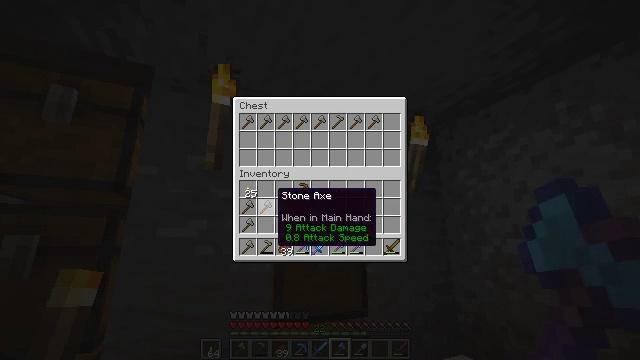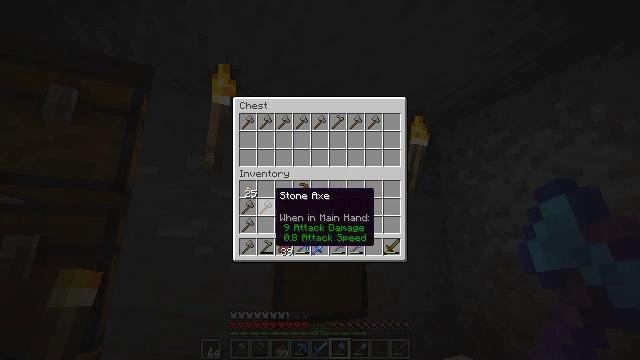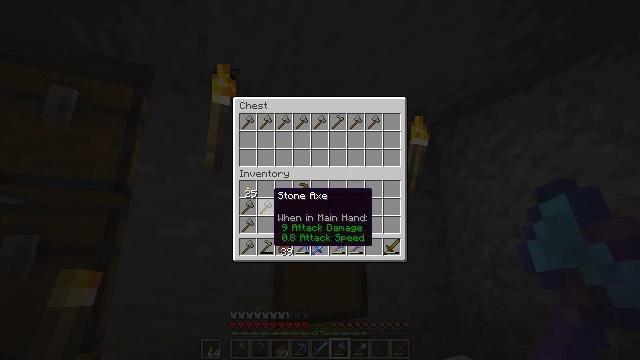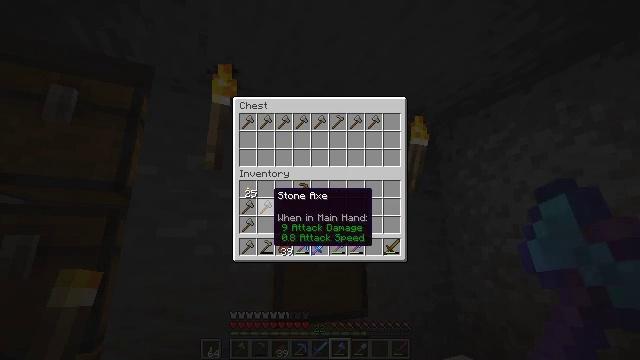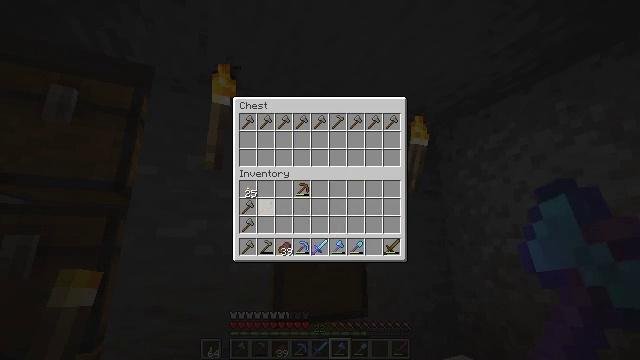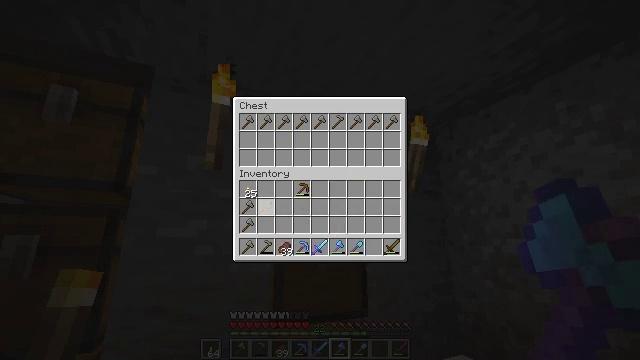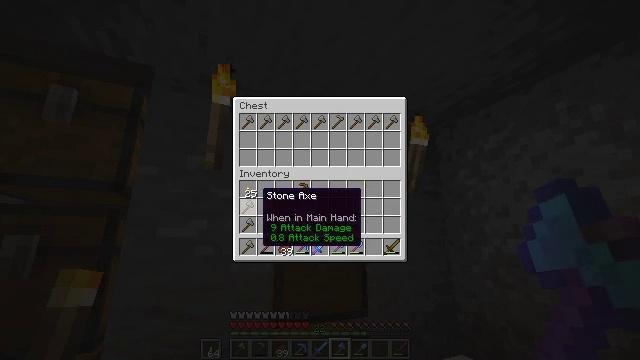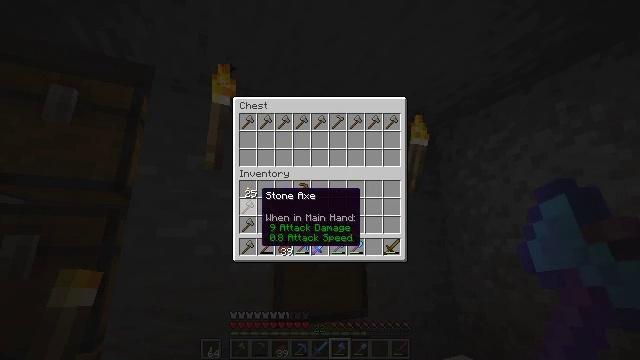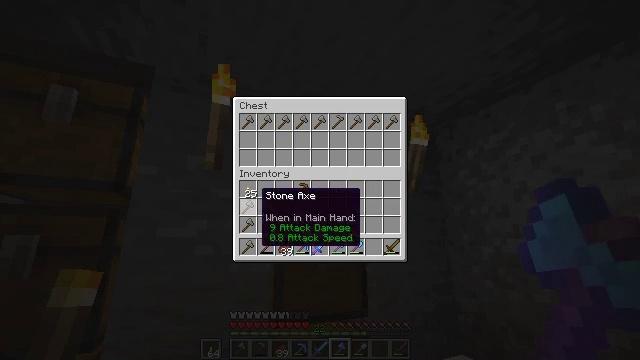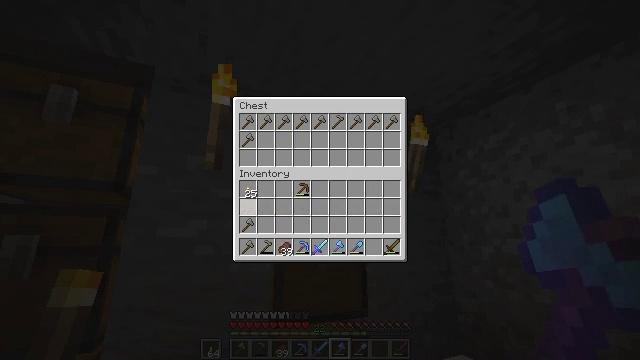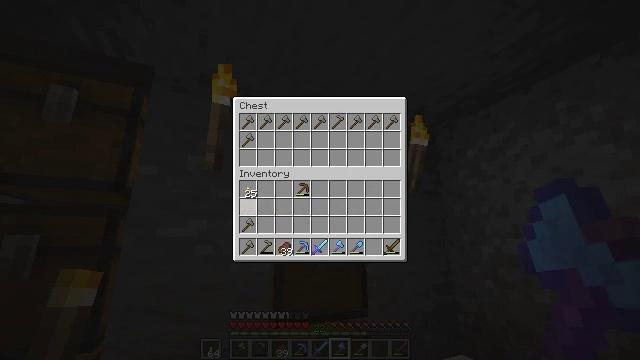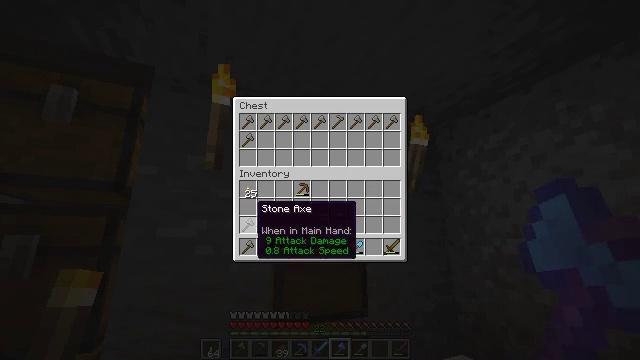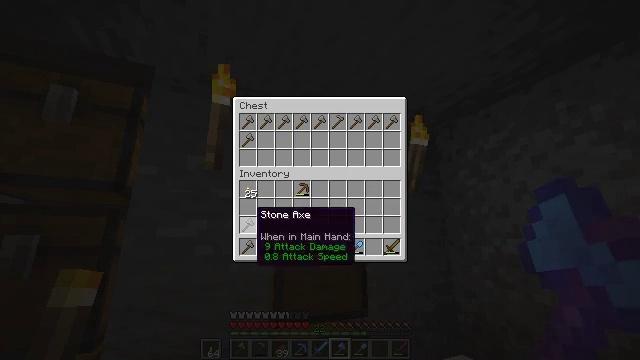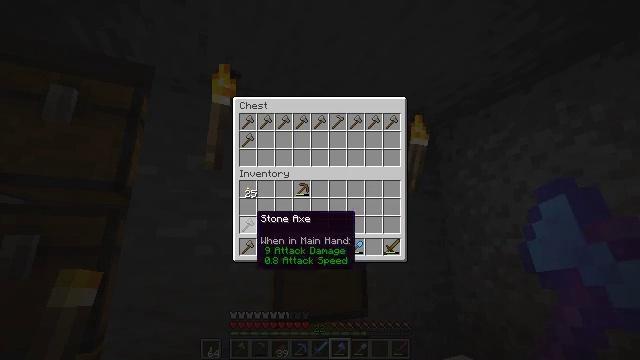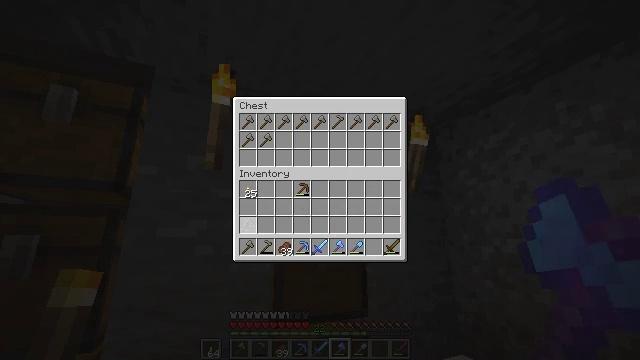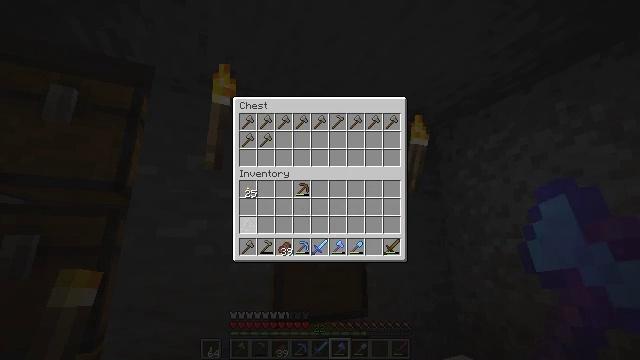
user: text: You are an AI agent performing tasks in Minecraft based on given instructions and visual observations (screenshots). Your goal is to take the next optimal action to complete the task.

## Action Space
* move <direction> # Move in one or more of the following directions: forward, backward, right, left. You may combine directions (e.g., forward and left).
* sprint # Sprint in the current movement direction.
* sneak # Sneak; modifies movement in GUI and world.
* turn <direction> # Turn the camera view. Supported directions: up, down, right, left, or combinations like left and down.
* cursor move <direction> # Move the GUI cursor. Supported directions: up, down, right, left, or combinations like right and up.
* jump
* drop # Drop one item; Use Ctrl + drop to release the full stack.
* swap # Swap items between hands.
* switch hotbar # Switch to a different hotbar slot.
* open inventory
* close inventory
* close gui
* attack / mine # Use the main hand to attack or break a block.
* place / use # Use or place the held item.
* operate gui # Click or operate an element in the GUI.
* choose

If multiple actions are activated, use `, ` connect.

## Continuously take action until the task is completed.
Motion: motion action
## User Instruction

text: Recycle the chipped anvil.
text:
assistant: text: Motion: sneak
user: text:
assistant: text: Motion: sneak
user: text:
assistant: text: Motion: sneak
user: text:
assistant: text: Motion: sneak, operate gui
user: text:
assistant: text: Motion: sneak, operate gui
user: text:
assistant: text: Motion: sneak, cursor move left
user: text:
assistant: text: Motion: sneak
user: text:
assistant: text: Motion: sneak
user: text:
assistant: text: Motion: sneak, operate gui
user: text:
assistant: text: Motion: sneak, operate gui
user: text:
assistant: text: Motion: sneak, cursor move down, operate gui
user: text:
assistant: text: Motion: sneak
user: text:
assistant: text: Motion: sneak
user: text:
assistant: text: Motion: sneak, operate gui
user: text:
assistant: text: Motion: sneak, operate gui
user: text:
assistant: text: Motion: sneak, operate gui
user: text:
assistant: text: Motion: sneak
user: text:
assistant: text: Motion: sneak
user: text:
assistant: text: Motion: sneak
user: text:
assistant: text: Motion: sneak, operate gui
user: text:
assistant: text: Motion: sneak, operate gui
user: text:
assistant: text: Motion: sneak, operate gui
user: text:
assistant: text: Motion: sneak, operate gui
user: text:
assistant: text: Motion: sneak
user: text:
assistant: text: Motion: sneak
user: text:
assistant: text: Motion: sneak
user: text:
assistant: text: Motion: sneak
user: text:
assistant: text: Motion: sneak
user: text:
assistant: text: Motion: sneak
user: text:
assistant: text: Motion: sneak